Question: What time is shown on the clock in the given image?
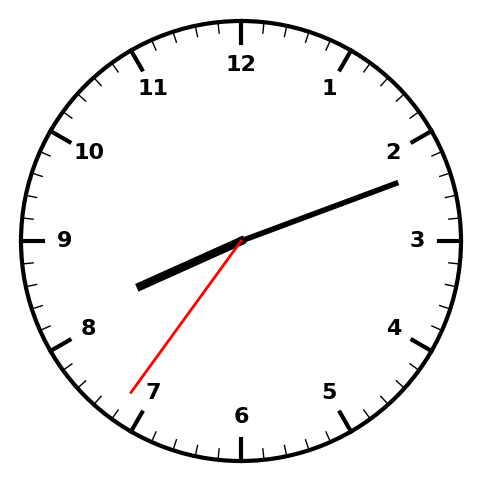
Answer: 08:11:36